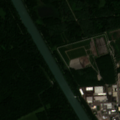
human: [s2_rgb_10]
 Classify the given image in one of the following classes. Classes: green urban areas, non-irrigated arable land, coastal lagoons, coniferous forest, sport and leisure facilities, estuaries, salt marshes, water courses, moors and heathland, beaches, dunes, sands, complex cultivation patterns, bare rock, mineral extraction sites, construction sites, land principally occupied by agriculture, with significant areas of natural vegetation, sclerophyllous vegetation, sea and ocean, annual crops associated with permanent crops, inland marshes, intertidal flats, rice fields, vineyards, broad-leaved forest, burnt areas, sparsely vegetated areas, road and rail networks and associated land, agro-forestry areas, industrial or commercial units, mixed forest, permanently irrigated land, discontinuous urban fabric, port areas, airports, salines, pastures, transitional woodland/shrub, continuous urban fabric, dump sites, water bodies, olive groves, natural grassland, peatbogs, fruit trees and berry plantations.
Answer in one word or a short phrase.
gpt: industrial or commercial units, non-irrigated arable land, broad-leaved forest, water courses